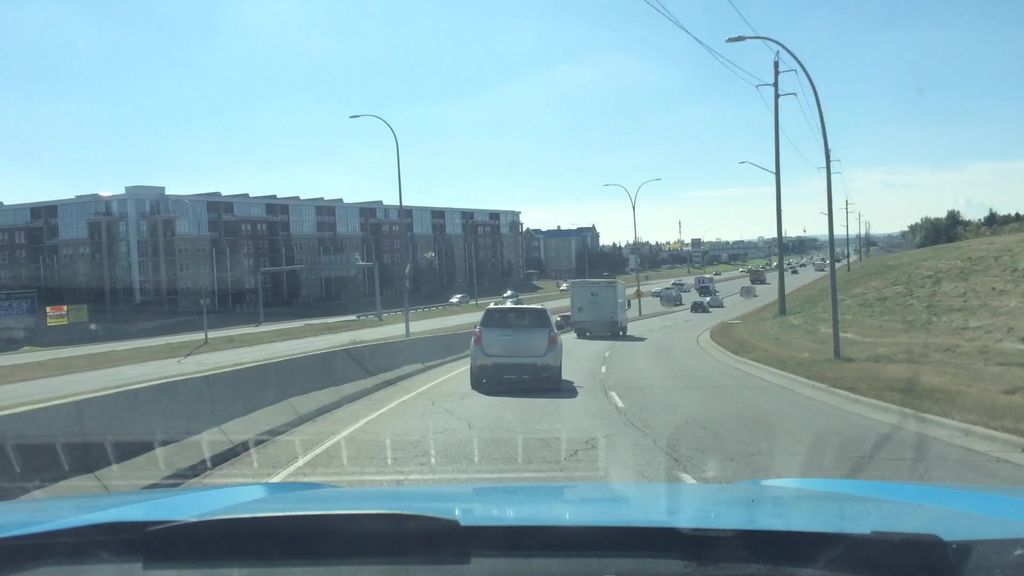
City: calgary